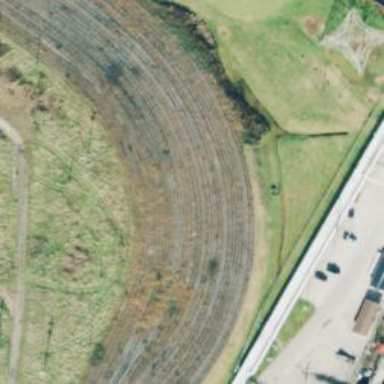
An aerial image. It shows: Unused railway yard.